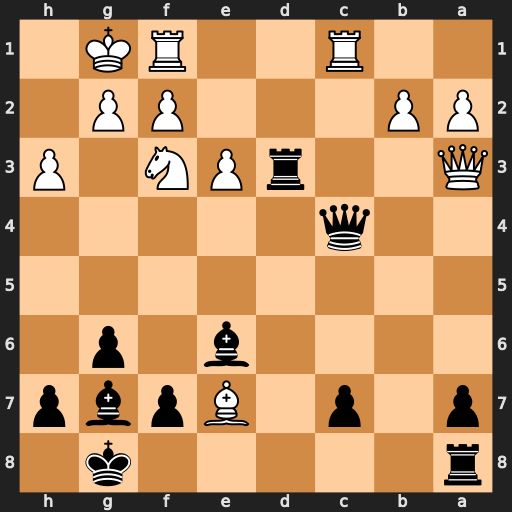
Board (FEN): r5k1/p1p1Bpbp/4b1p1/8/2q5/Q2rPN1P/PP3PP1/2R2RK1
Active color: b
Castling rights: -
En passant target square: -
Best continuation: Rxa3 Rxc4 Bxc4 Bxa3 Bxf1